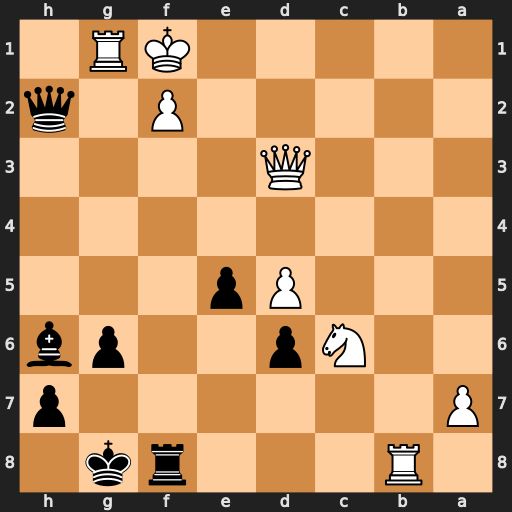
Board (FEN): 1R3rk1/P6p/2Np2pb/3Pp3/8/3Q4/5P1q/5KR1
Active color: b
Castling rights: -
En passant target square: -
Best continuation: Qxf2#